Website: apple
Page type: billing-address
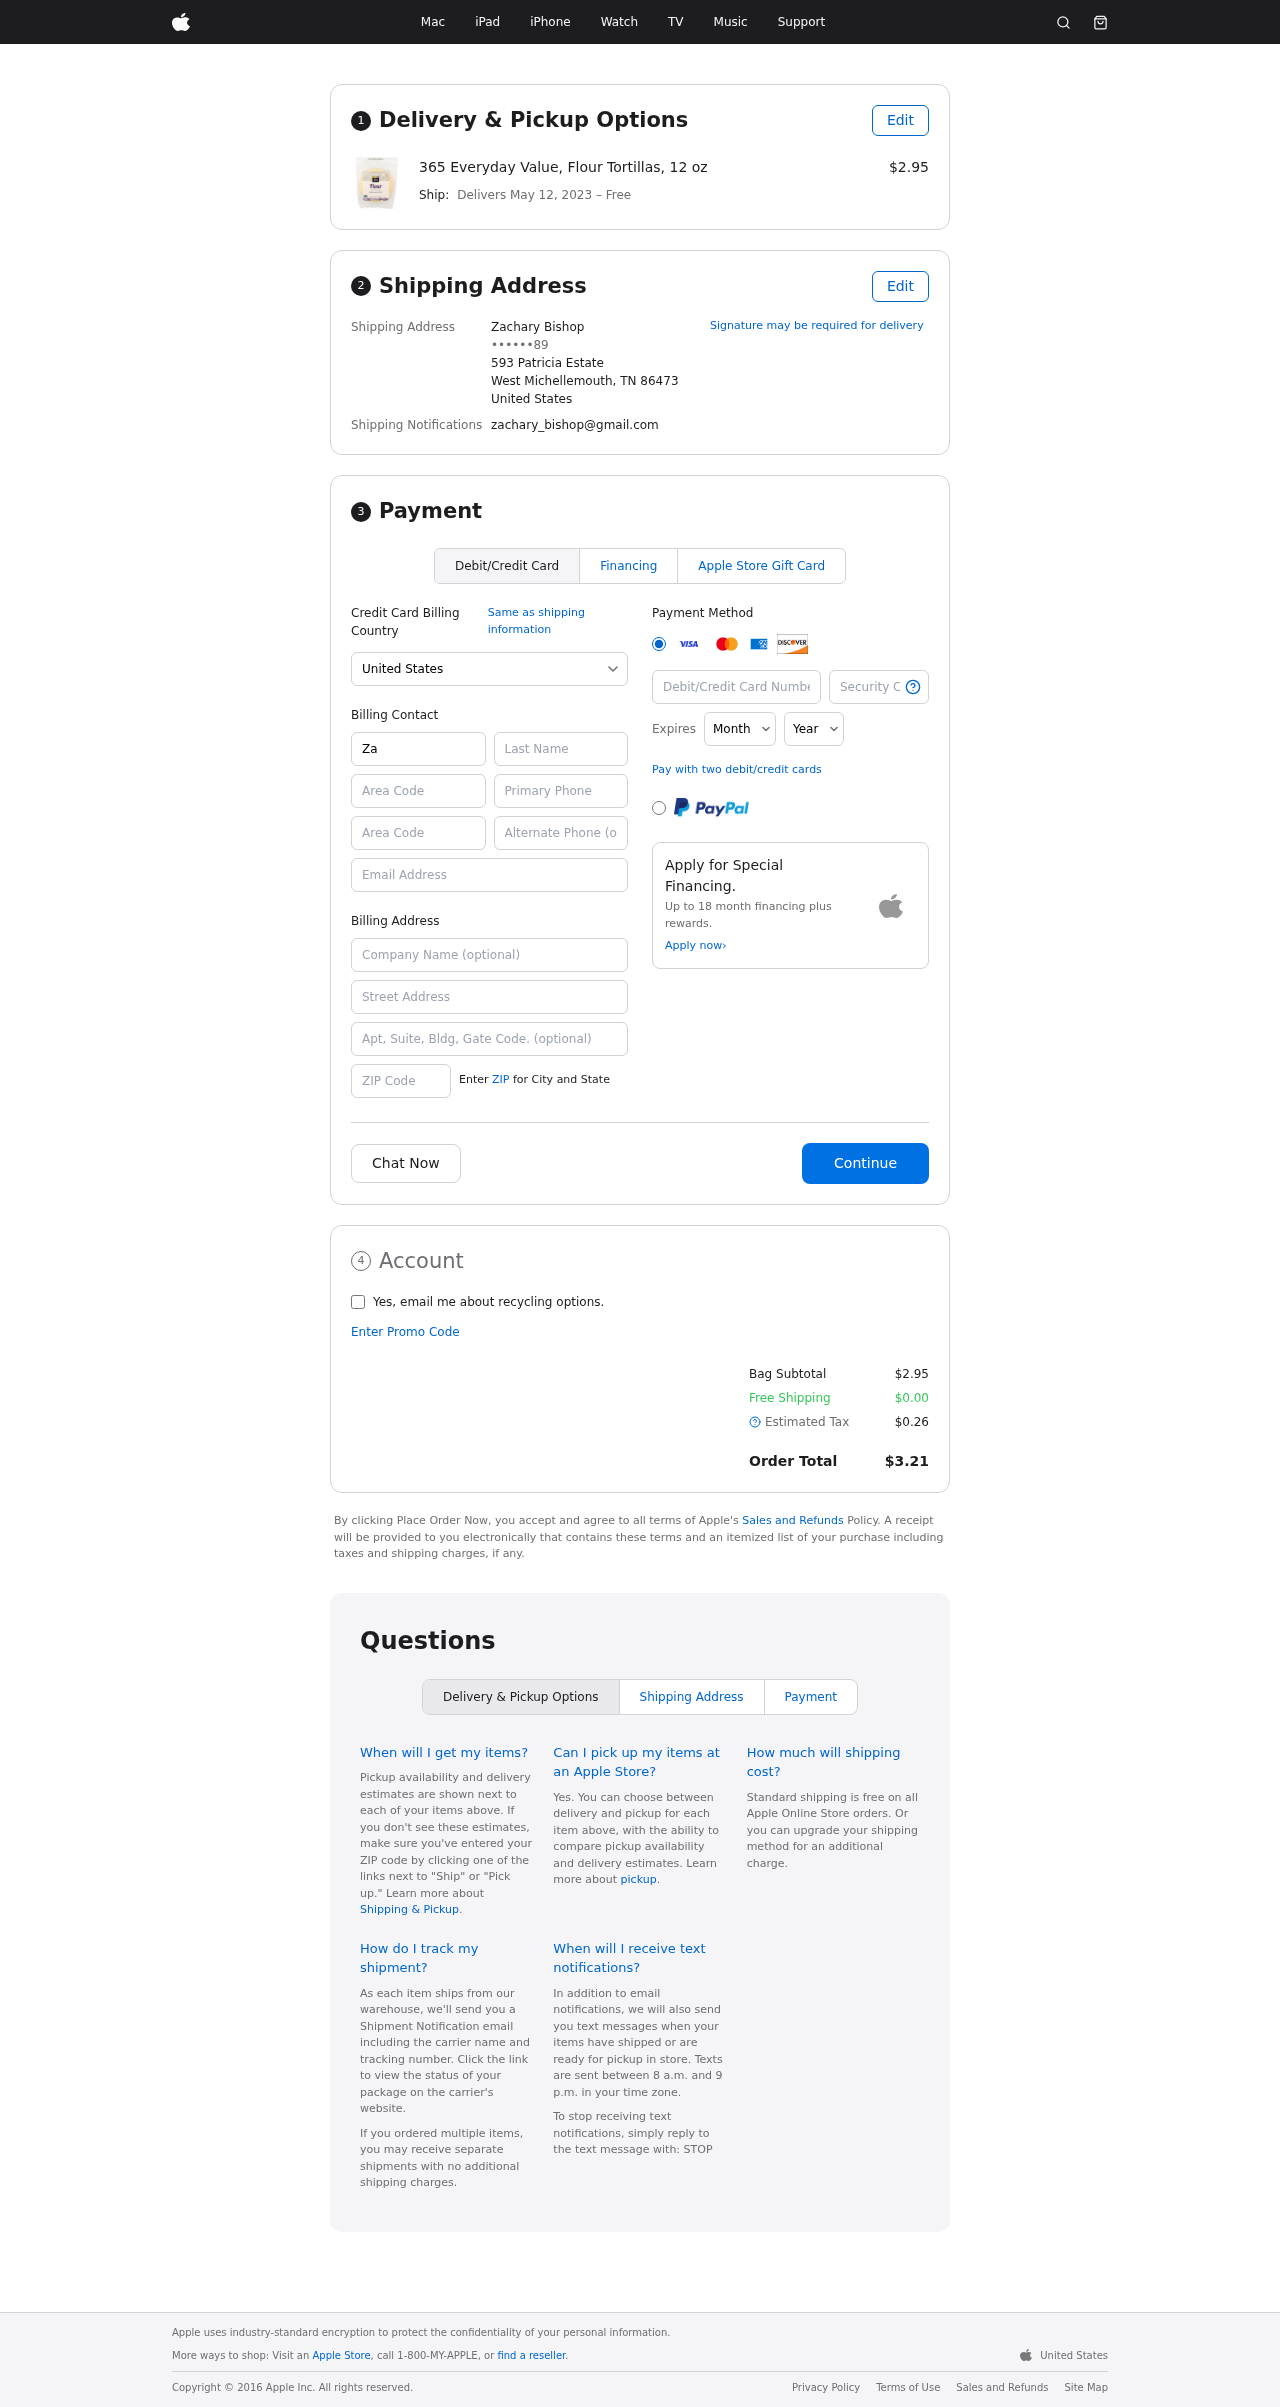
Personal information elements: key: PII_CARD_CVV
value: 552
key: PII_CARD_EXPIRY_MONTH
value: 12
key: PII_CARD_EXPIRY_YEAR
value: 26
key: PII_CARD_NUMBER
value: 6011 8676 8953 4697
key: PII_CITY_STATE_ZIP
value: West Michellemouth, TN 86473
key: PII_COUNTRY
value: United States
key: PII_EMAIL
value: zachary_bishop@gmail.com
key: PII_FULLNAME
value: Zachary Bishop
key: PII_STREET
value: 593 Patricia Estate
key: PII_PHONE_MASKED
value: ••••••89
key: PII_BILLING_FIRSTNAME
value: Zachary
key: PII_BILLING_LASTNAME
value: Bishop
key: PII_BILLING_PHONE_AREA
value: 340
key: PII_BILLING_PHONE
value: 3403295089
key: PII_BILLING_EMAIL
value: zachary_bishop@gmail.com
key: PII_BILLING_STREET
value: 593 Patricia Estate
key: PII_BILLING_STREET2
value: Apt. 745
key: PII_BILLING_POSTCODE
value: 86473
Product elements: key: PRODUCT1_NAME
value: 365 Everyday Value, Flour Tortillas, 12 oz
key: PRODUCT1_PRICE
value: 2.95
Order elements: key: ORDER_DELIVERY_DATE
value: May 12, 2023
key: ORDER_SUBTOTAL
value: $2.95
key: ORDER_SHIPPING_COST
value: $0.00
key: ORDER_TAX
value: $0.26
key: ORDER_TOTAL
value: $3.21